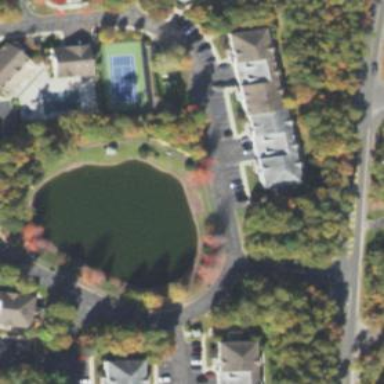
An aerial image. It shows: Pond with natural water.